Question: OK, so I've set up an 'NSTableView' bound to 'NSArrayController'.
Now, I also have an 'NSButton' which I want to make it "enabled" when there a selection, and disabled when there is nothing selected.
So, I'm bind 'NSButton''s Enabled to the Array Controller's 'selection' with a value transformer of 'NSIsNotNil'.

However, it doesn't seem to be working.
Am I missing anything?
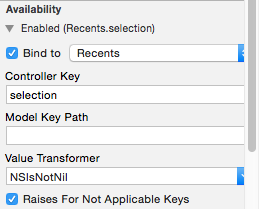
Answer: Regardless of whether or not anything is selected, the 'selection' property of 'NSArrayController' returns an object ('_NSControllerProxyObject'). This is why your binding isn't working the way you expect, because 'selection' will never be 'nil'. Instead, I bind to 'selectionIndexes', rather than 'selection', and have a value transformer called 'SelectionIndexesCountIsZero' implemented like so:
'''
@interface SelectionIndexesCountIsZero : NSValueTransformer
@end
@implementation SelectionIndexesCountIsZero
+ (Class)transformedValueClass { return [NSNumber class]; }
+ (BOOL)allowsReverseTransformation { return NO; }
- (id)transformedValue:(NSIndexSet *)value { return [NSNumber numberWithBool:[value count] > 0]; }
@end
'''
Incidentally, you can still bind to 'selection' if you wish, but it will require a custom value transformer. Apple state that: . In other words, to find out if there is in fact no selection, you need to (i) get access to the proxy object, (ii) call one of the methods of your objects, and (iii) test to see if the return value from (ii) is 'NSNoSelectionMarker'. Doing it this way the key method of your value transformer would look like this:
'''
- (id)transformedValue:(id)selectionProxyObject {
// Assume the objects in my table are Team objects, with a 'name' property
return [selectionProxyObject valueForKeyPath:@"name"] == NSNoSelectionMarker ? @YES : @NO;
}
'''
'selectionIndexes' is the better way since it is completely generic. In fact, if you do this sort of thing a lot it can be a good idea to build up a transformer library, which you can then just import into any project. Here are the names of some of the transformers in my library:
'''
SelectionIndexesCountIsZero
SelectionIndexesCountIsExactlyOne
SelectionIndexesCountIsOneOrGreater
SelectionIndexesCountIsGreaterThanOne
// ...you get the picture
'''